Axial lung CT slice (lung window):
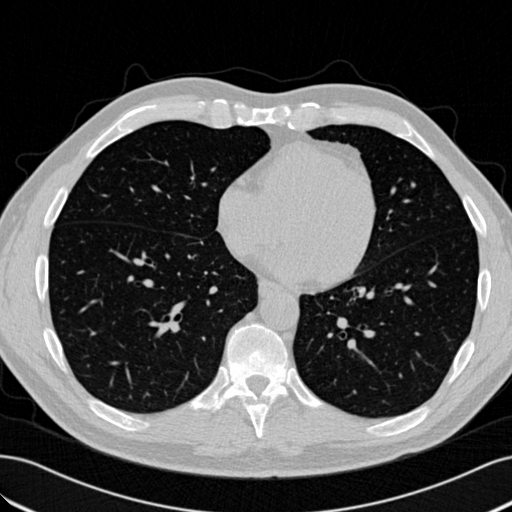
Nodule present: no